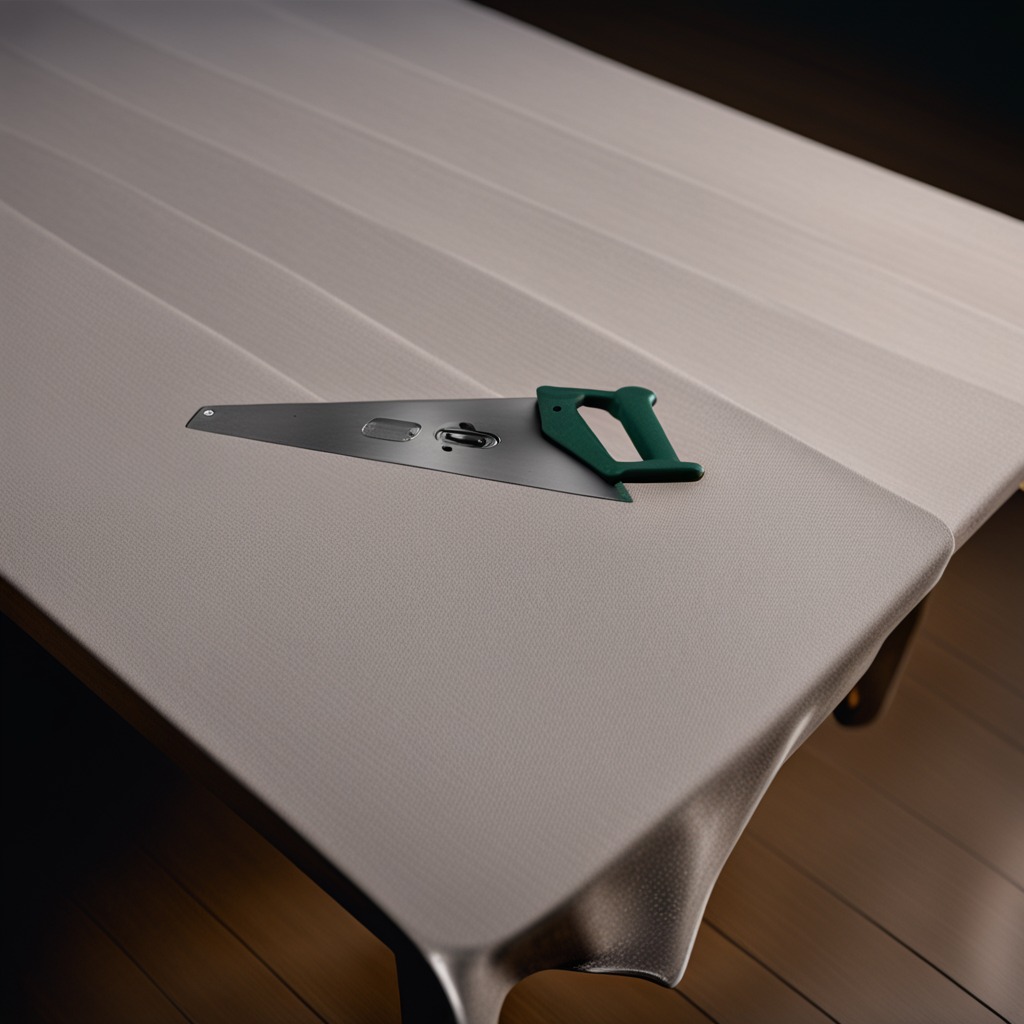
A metal saw is lying on a wooden table inside a workshop at night.